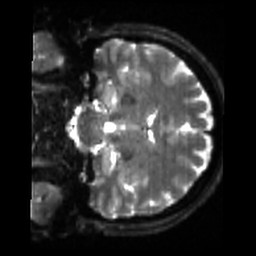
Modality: sbref
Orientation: coronal
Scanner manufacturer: siemens
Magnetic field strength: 3 T
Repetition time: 4 s
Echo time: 0.0594 s